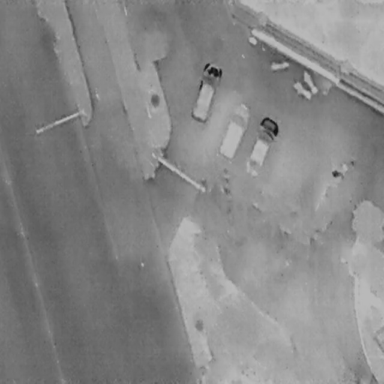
There are four Bicycles in the infrared image.